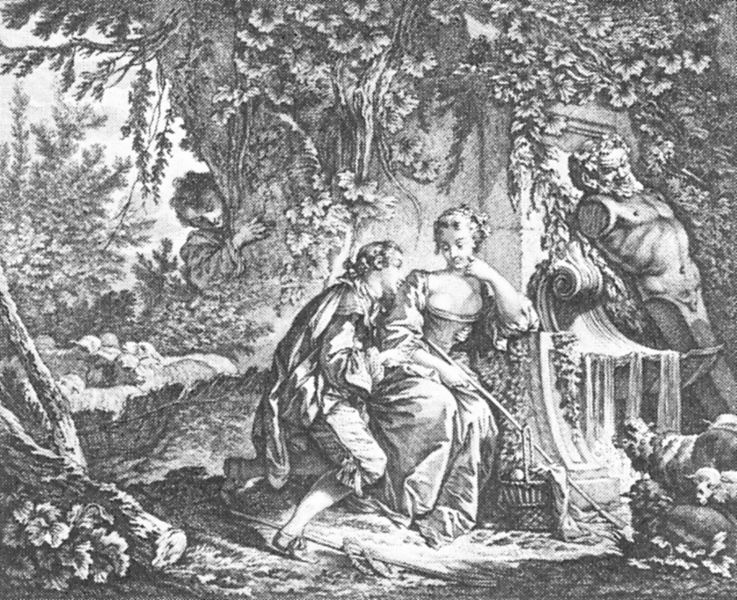
Titel: “Silvandre, heureux amant, que rien ne l’inquiète, ...” (Les Amours Pastorales nach Francois Boucher)
Künstler: Claude Duflos le Jeune
Institution: Paris, Musée du Louvre, Collection Edmond de Rothschild
Schlagwörter: baum, blätter, gemälde, gott, kopf, körper, laub, mann, schatten, landschaft, frau, grau, holz, kleid, licht, männer, schwarz, weiss, zeichnung, park, malerei, schleife, gesicht, baumstamm, busch, büsche, boden, figur, mantel, paar, pflanzen, wald, früchte, skulptur, statue, liebe, stab, zuschauer, herde, figuren, men, people, white, arm, black, old, painting, woman, flowers, korb, plastik, junge, druck, schwarzweiss, radierung, laubbaum, kunst, liebespaar, wood, flower, food, man, tree, faun, nature, garden, bust, schafe, schäfer, schäferin, sketch, love, basket, kniehose, foot, watch, werben, leaf, schmachtend, geheim, staff, umwerben, fruits, romance, courting, courtship, f, belauschen, oof, spying, amour, watched, schmachtet, rejected, being watched